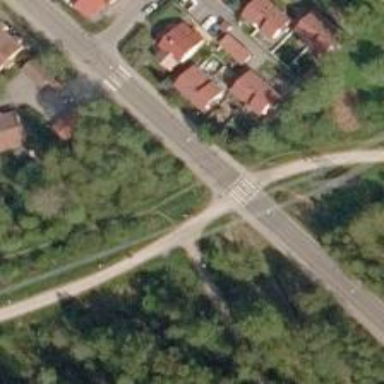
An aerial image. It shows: Asphalt cycleway with crossing designated as connection.